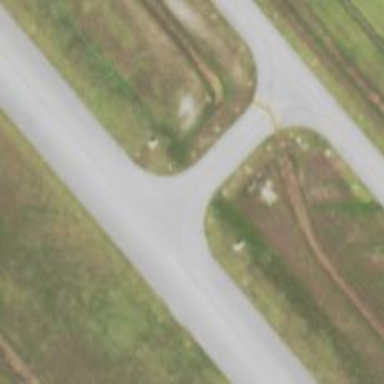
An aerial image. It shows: Image of taxiway at airport.